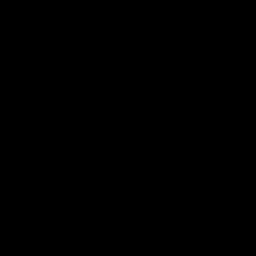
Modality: angio
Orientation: axial
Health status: ill
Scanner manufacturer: siemens
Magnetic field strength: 3 T
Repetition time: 0.021 s
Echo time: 0.00343 s